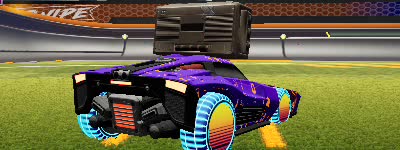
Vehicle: breakout